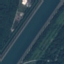
Land use / land cover class: River